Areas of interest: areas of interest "Park Square"
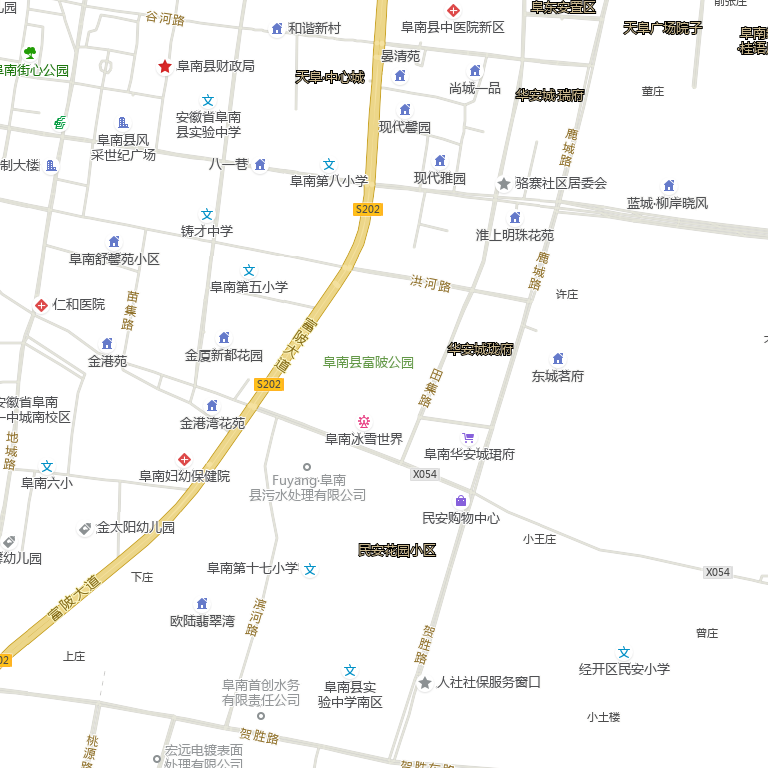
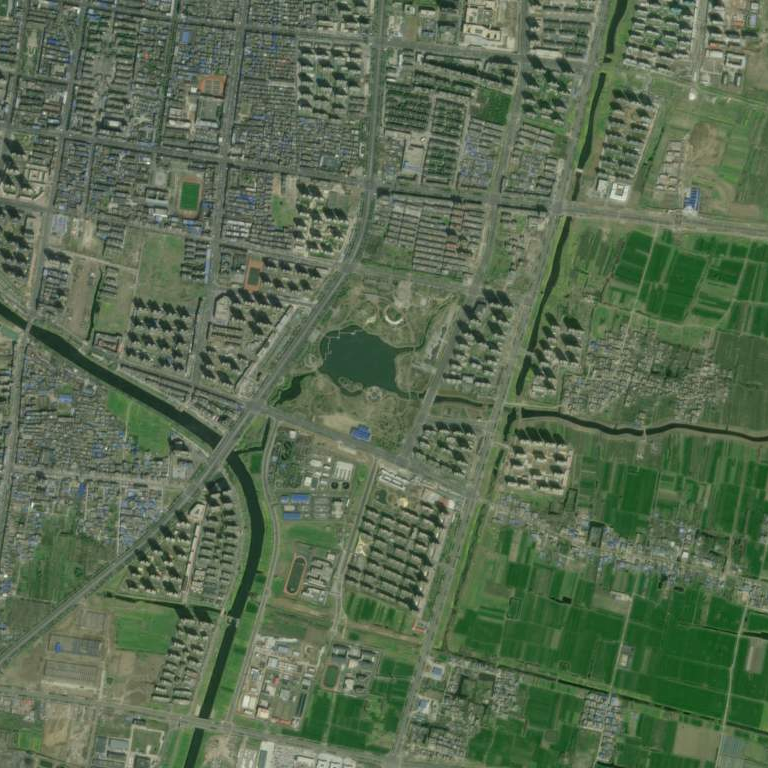